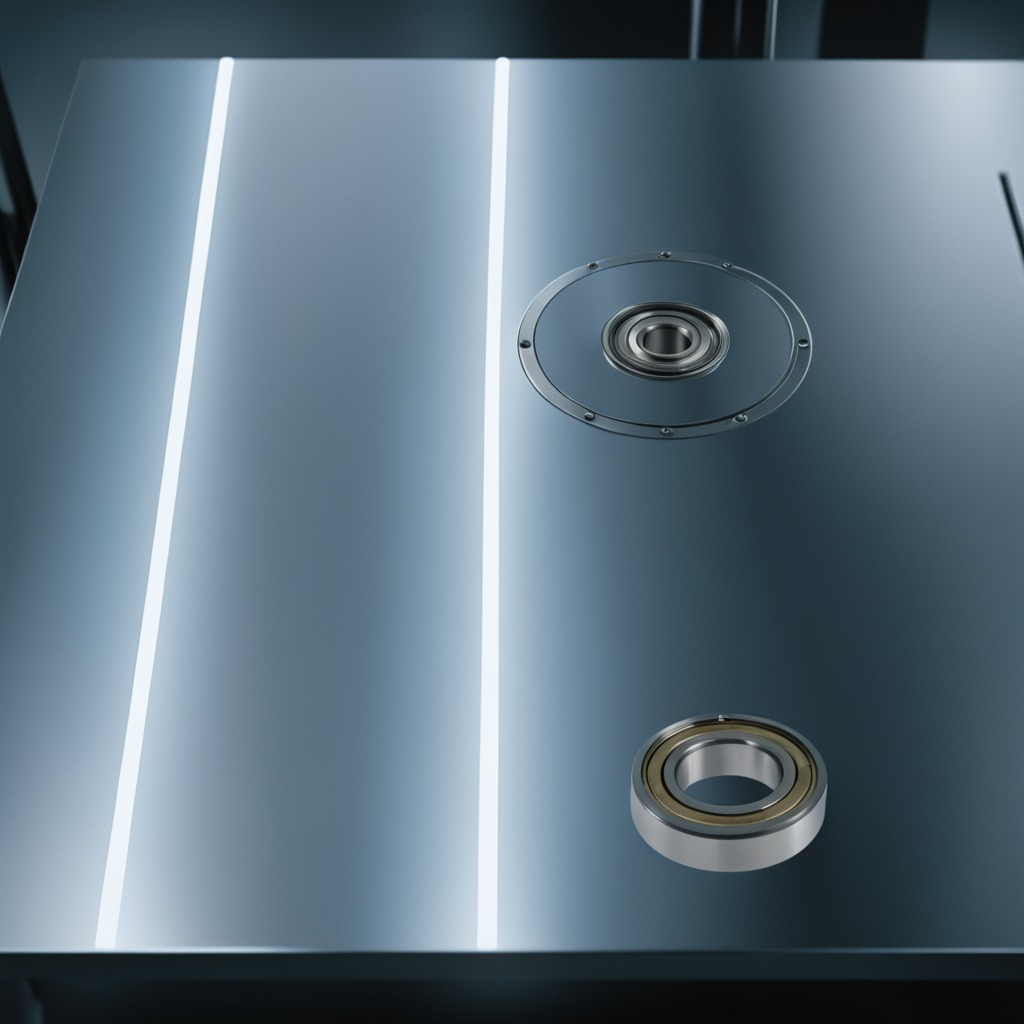
A metal ball bearing is lying on a metal table in a machine shop under fluorescent lights.